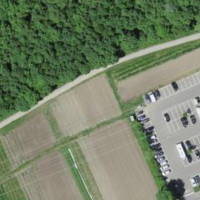
EUNIS habitat code: 52
Species observed at this site:
Corvus corone
Cirsium arvense
Troglodytes troglodytes
Sambucus racemosa
Fringilla coelebs
Passer domesticus
Sylvia atricapilla
Turdus merula
Phylloscopus collybita
Dryobates minor
Parus major
Regulus regulus
Prunus spinosa
Periparus ater